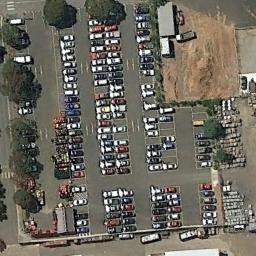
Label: parking_lot